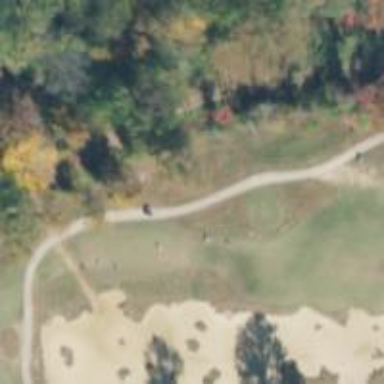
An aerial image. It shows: Service road designated as golf cart path.